Question: I have the below stored procedure which works fine.
'''
CREATE DEFINER='root'@'localhost' PROCEDURE 'TxCountByDatePerod'(IN 'fromdate' DATE, IN 'todate' DATE, IN 'department' VARCHAR(20), IN 'status' VARCHAR(10), IN 'ipg' VARCHAR(20))
SELECT d.dept_name,
s.service_name,
COUNT(*) AS all_row_count
FROM department AS d
INNER JOIN service s ON s.dept_id=d.dept_id
INNER JOIN transaction_detail t ON s.dept_id=t.dept_id
AND s.service_id=t.service_id
WHERE t.tx_begin_date BETWEEN fromdate AND todate
AND (t.dept_id = department
OR department ='null')
AND (t.tx_status = status
OR status ='null')
AND (t.pg_name = ipg
OR ipg ='null')
GROUP BY t.dept_id,
t.service_id
'''
Above SP is written in MySQL to get the number of transactions for a given time duration, provided by a particular service of a particular department. A transactions can be 3 different transaction statuses('tx_status' coulmn) which are completed(1), failed(-1), uncompleted(0).
What I'm trying to do is get the data for the report below.

The right now the problem is that all the status are grouped into one row. I tried the below SQL to get the data as needed but it gives out an error that the syntax is not correct.
'''
CREATE DEFINER='root'@'localhost' PROCEDURE 'TxCountByDatePerod'(IN 'fromdate' DATE, IN 'todate' DATE, IN 'department' VARCHAR(20), IN 'status' VARCHAR(10), IN 'ipg' VARCHAR(20))
SELECT d.dept_name,
s.service_name,
COUNT(*) AS all_row_count,
IF(t.tx_status = 1,
SELECT COUNT(*)
FROM transaction_detail
WHERE tx_status = 1) AS successful_tx_count
FROM department AS d
INNER JOIN service s ON s.dept_id=d.dept_id
INNER JOIN transaction_detail t ON s.dept_id=t.dept_id
AND s.service_id=t.service_id
WHERE t.tx_begin_date BETWEEN fromdate AND todate
AND (t.dept_id = department
OR department ='null')
AND (t.tx_status = status
OR status ='null')
AND (t.pg_name = ipg
OR ipg ='null')
GROUP BY t.dept_id,
t.service_id
'''
Please see the added line below.
'''
IF(t.tx_status = 1, SELECT COUNT(*) FROM transaction_detail WHERE tx_status = 1) AS successful_tx_count is added to the SP.
'''
How can I fix this?
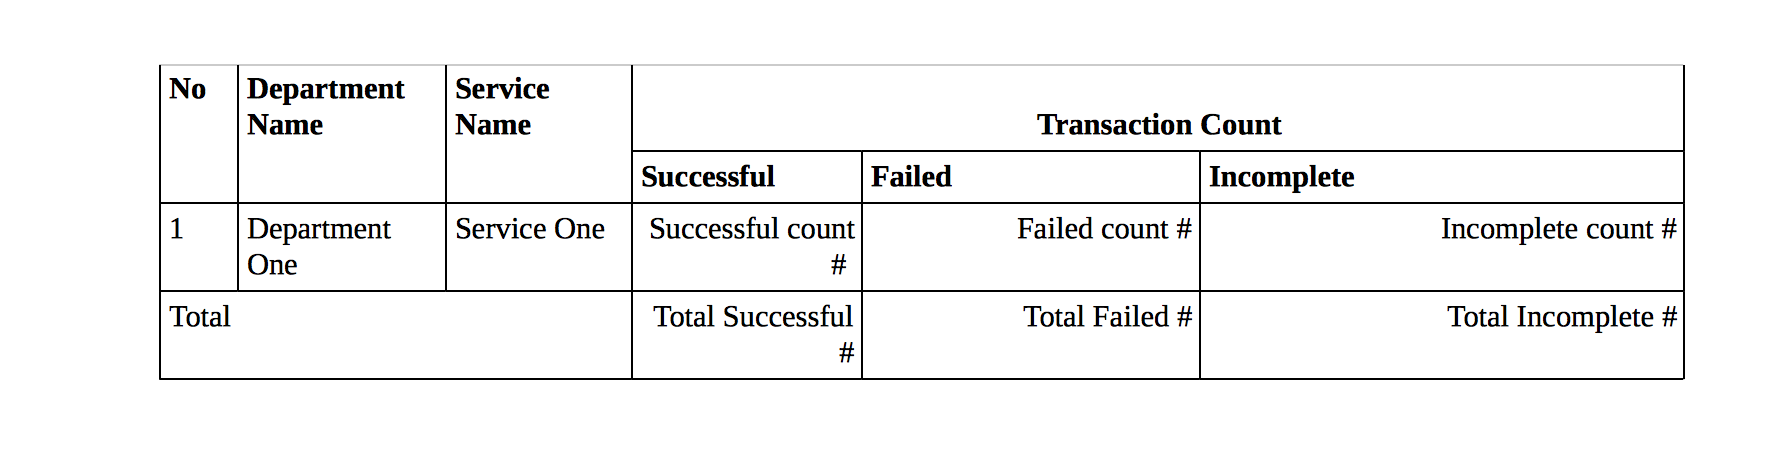
Answer: the correct syntax for using an IF statement with a select is like this
'''
CREATE DEFINER='root'@'localhost' PROCEDURE 'TxCountByDatePerod'(IN 'fromdate' DATE, IN 'todate' DATE, IN 'department' VARCHAR(20), IN 'status' VARCHAR(10), IN 'ipg' VARCHAR(20))
SELECT d.dept_name,
s.service_name,
COUNT(*) AS all_row_count,
IF(t.tx_status = 1,
(SELECT COUNT(*) FROM transaction_detail WHERE tx_status = 1),
0
) AS successful_tx_count
FROM department AS d
INNER JOIN service s ON s.dept_id=d.dept_id
INNER JOIN transaction_detail t ON s.dept_id=t.dept_id
AND s.service_id=t.service_id
WHERE t.tx_begin_date BETWEEN fromdate AND todate
AND (t.dept_id = department
OR department ='null')
AND (t.tx_status = status
OR status ='null')
AND (t.pg_name = ipg
OR ipg ='null')
GROUP BY t.dept_id,
t.service_id
'''
NOTE:
I just put in a default 0 value since you are doing a count but you can change that
'''
IF(t.tx_status = 1
,(SELECT COUNT(*) FROM transaction_detail WHERE tx_status = 1)
,0 -- # -- this can be anything.. you could put in NULL or whatever else if you want
) AS successful_tx_count
'''
you can also use a user defined variable and plug that in like so
'''
SET @a := (SELECT COUNT(*) FROM transaction_detail WHERE tx_status = 1);
'''
and then plug the @a variable in your if statement like so
'''
if(t.tx_status = 1, @a, 0)
'''
See this <URL> for more details on the if function